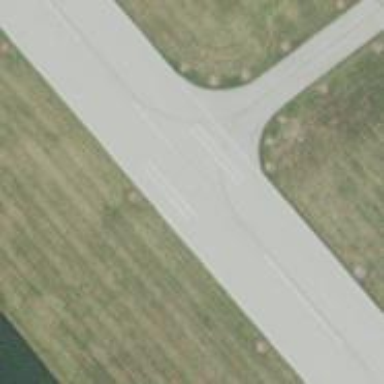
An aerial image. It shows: View of runway in airport.